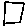
Label: square